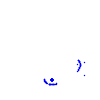
Particle: pion